Field crop: tomato
Growth stage: 1
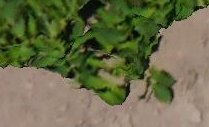
Species: tomato